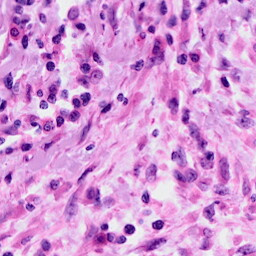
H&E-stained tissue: Cervix